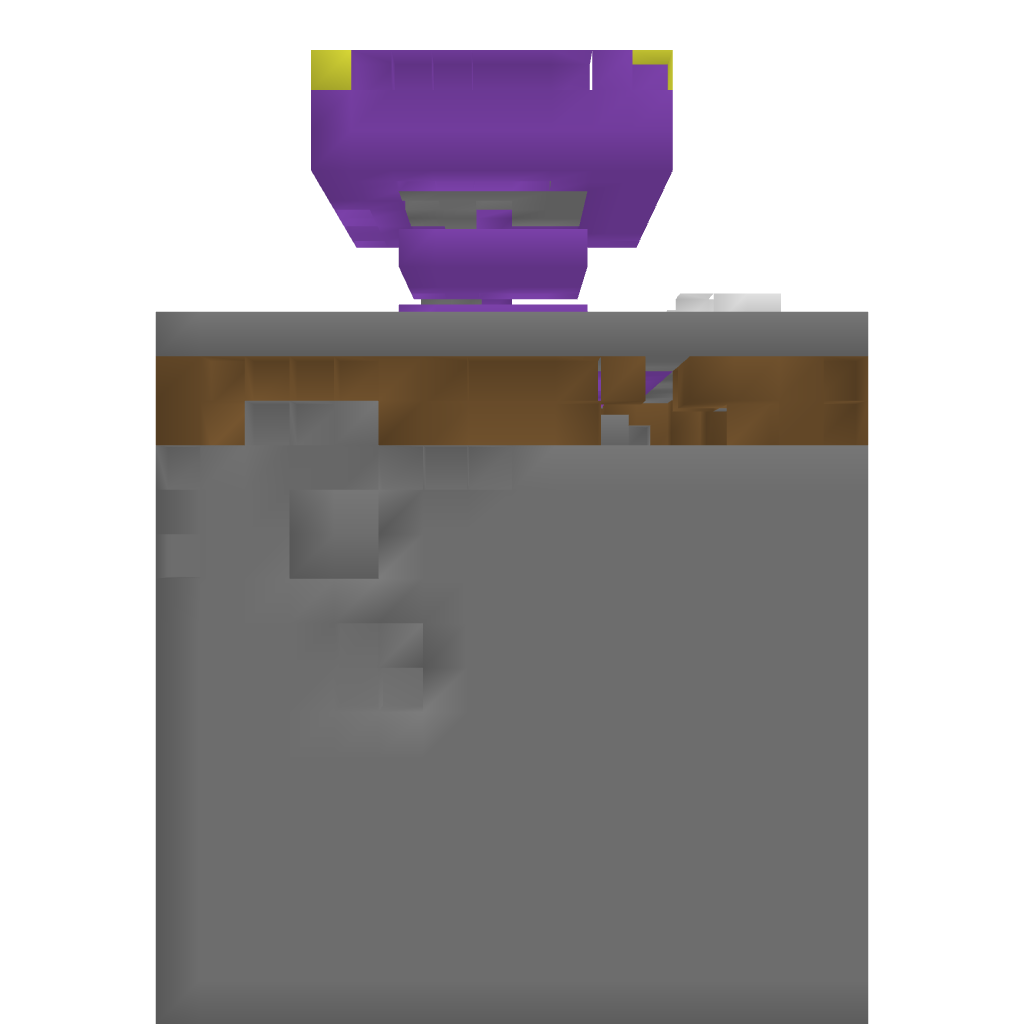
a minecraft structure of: Automatic player cannon bad low quality